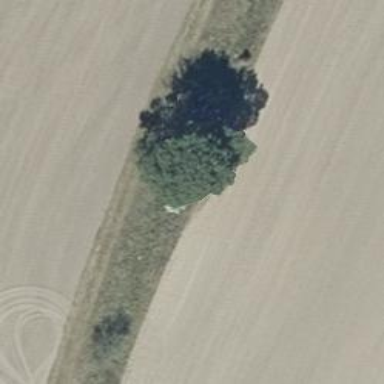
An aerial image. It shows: Deciduous tree with broadleaved leaves.